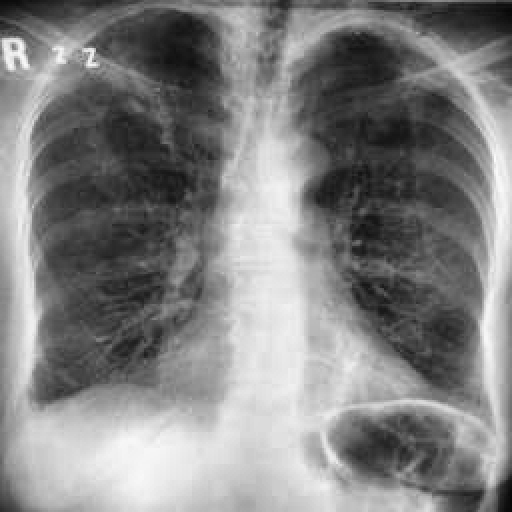
Finding: TUBERCULOSIS